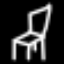
Label: chair